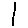
Label: line